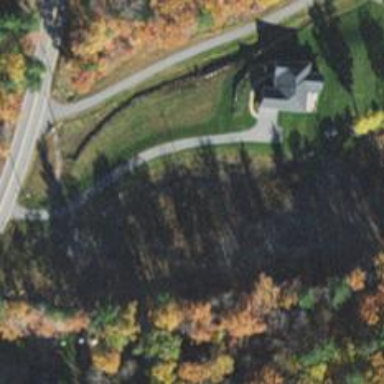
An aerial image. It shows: Driveway leading to service road.